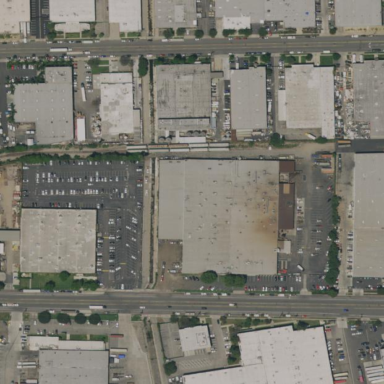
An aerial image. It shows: Industrial building.